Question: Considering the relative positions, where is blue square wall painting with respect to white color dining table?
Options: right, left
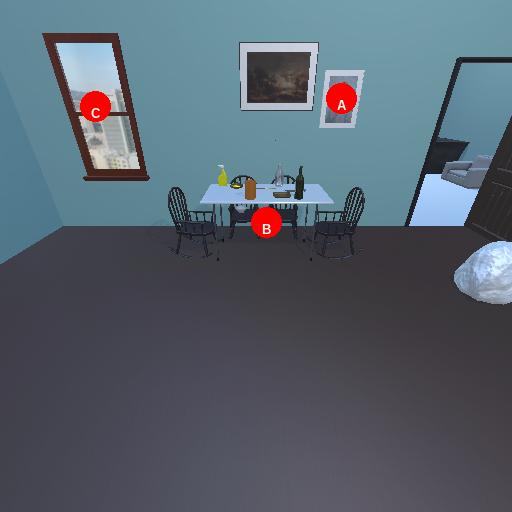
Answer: right